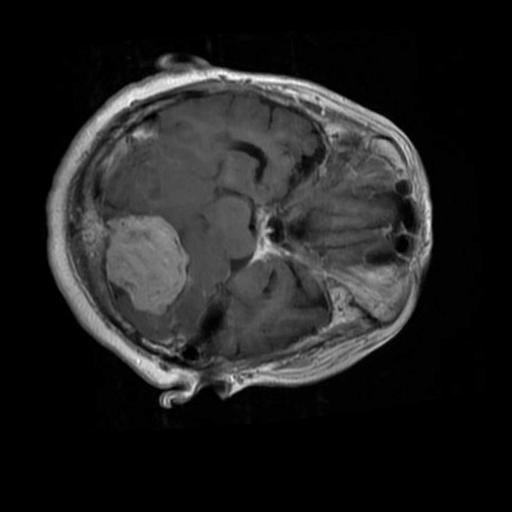
Label: brain_menin